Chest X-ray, PA view. Patient: 34 years old, sex F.
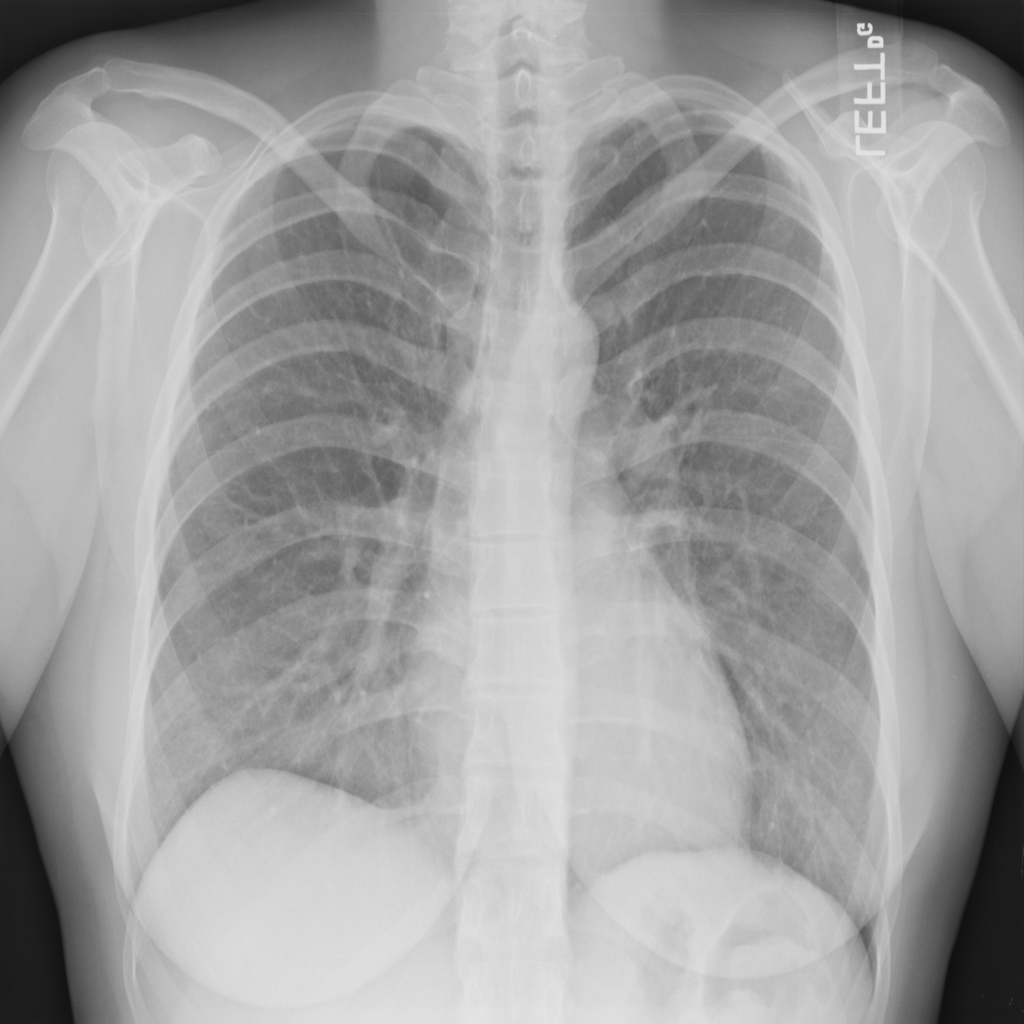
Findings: Pneumothorax